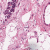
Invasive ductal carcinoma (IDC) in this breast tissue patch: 0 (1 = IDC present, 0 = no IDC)